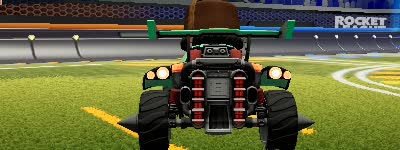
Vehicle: octane